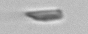
Label: detritus_transparent